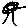
Label: tree